Question: I need a UIButton but I don't want a border for it.
However I still want to keep that nice gradient overlay when somebody touches the button
Like on the Facebook iPad app, the text links they have in the News Feed which show a gray box overlay when you touch them.
I saw a solution on here about using a UISegmentedControl. However I don't want to have to use gradients/the Quartz framework in the solution.
Has anyone come across this problem before?
UPDATE
Here's an illustration

(1) is before you touch (2) is what happens when you touch the button.
I basically just want to replicate this effect, I guess a transparent 'overlay', like what happens when you touch a button, but without a border.
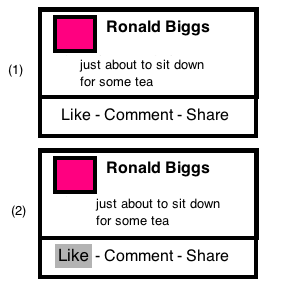
Answer: Use the following:
'''
UIButton *yourButton = [UIButton buttonWithType:UIButtonTypeCustom];
[yourButton setFrame:CGRectMake(0, 0, 200, 44)];
[yourButton setTitle:@"like" forState:UIControlStateNormal];
[yourButton setBackgroundImage:[UIImage imageNamed:@"normal.png"] forState:UIControlStateNormal];
[yourButton setBackgroundImage:[UIImage imageNamed:@"gradient.png"] forState:UIControlStateHighlighted];
// Round corners? Requires Quartzcore framework
[yourButton.layer setCornerRadius:8.0f];
[yourButton.layer setMasksToBounds:YES];
[yourButton.layer setBorderWidth:0.0f];
'''